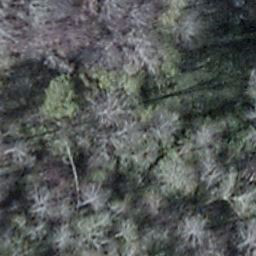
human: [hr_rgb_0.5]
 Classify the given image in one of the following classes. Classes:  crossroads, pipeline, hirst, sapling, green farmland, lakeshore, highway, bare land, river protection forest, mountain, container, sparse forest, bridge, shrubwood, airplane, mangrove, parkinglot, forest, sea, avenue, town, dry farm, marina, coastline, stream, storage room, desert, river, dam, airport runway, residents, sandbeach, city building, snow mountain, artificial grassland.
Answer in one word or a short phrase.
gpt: shrubwood